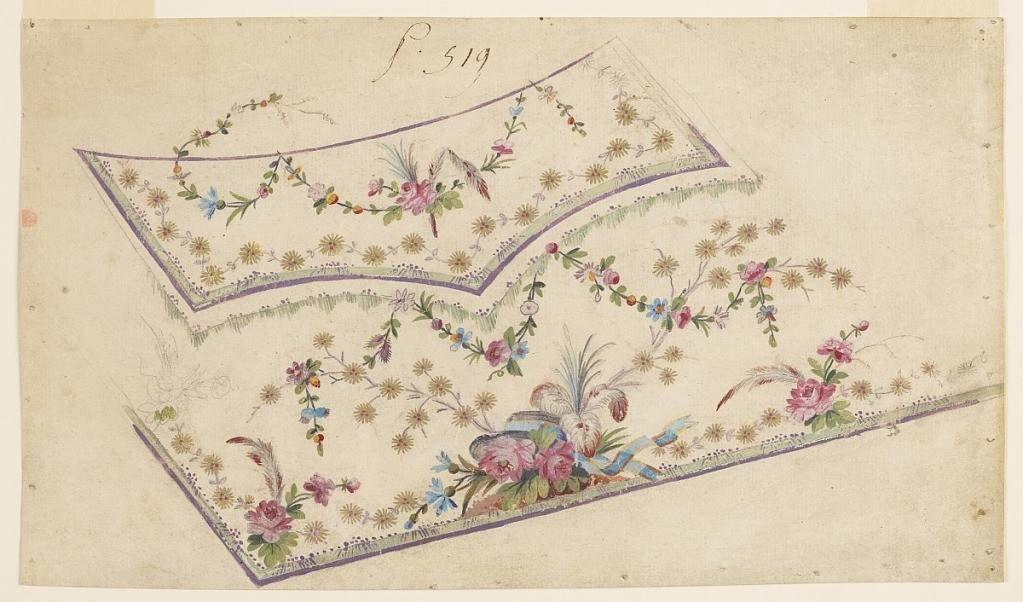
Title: Design for the Embroidery of a Man's Waistcoat, Pattern No. 519 of the "Fabrique de St. Ruf"
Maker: Fabrique de Saint Ruf, Lyon, France
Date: ca. 1785
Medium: Graphite, brush and gouache on paper
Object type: Drawing
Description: A lady's hat lies on a bunch of flowers, in the center, connected with it by waved boughs and roses. Garland festoons are suspended from the bottom edge motif of the pocket and plants rising from the central motif. A garland is suspended from the top edge of the pocket. One end of it rises into the field.